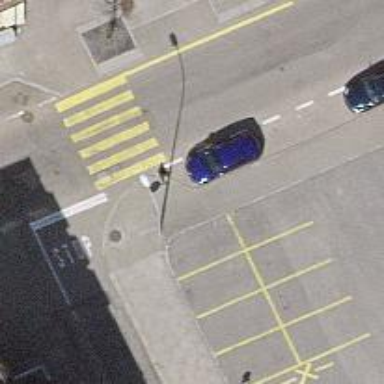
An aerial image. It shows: Street-side parallel parking area.